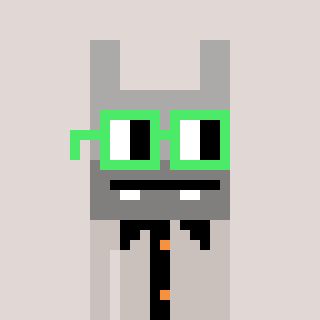
a pixel art character with square light green glasses, a rabbit-shaped head and a foggrey-colored body on a warm background